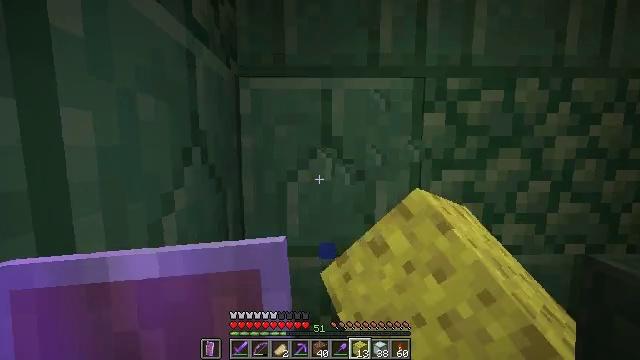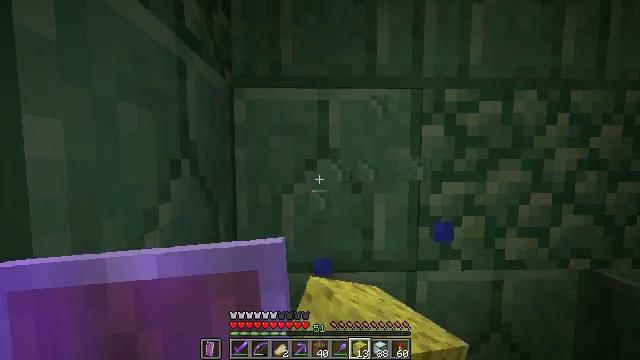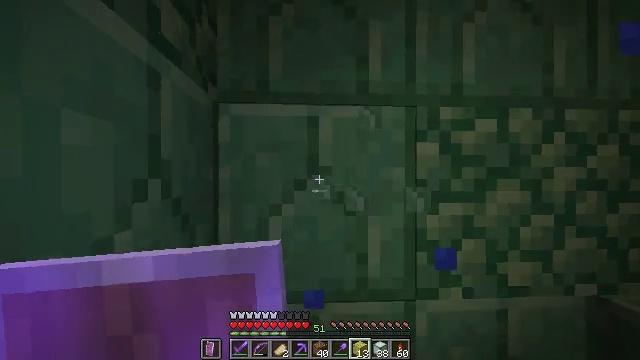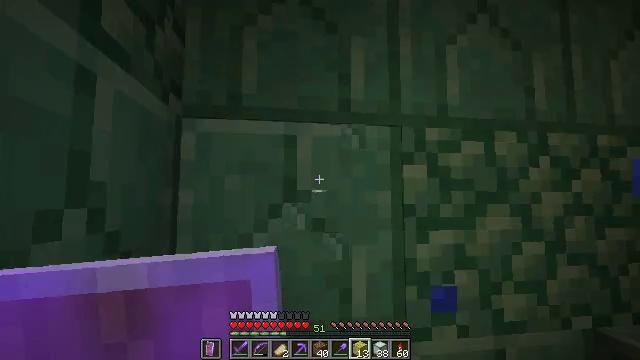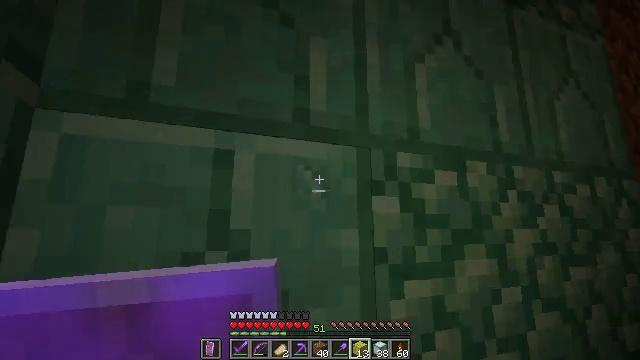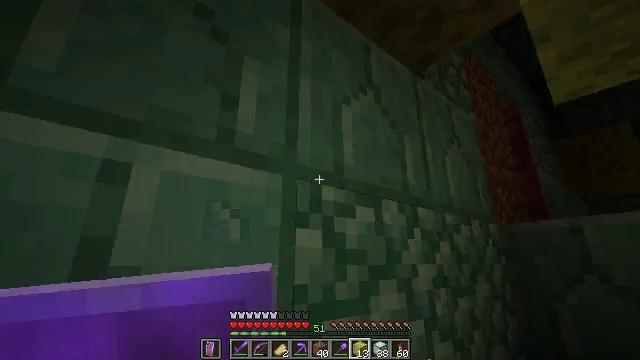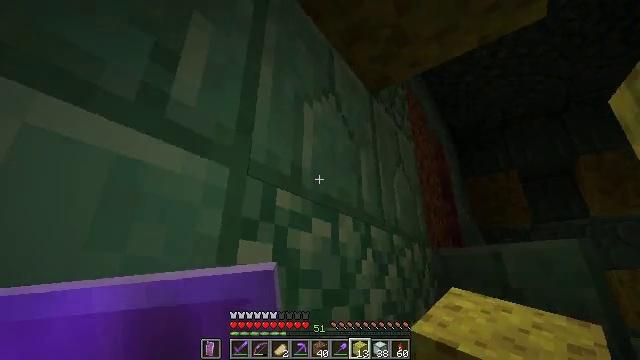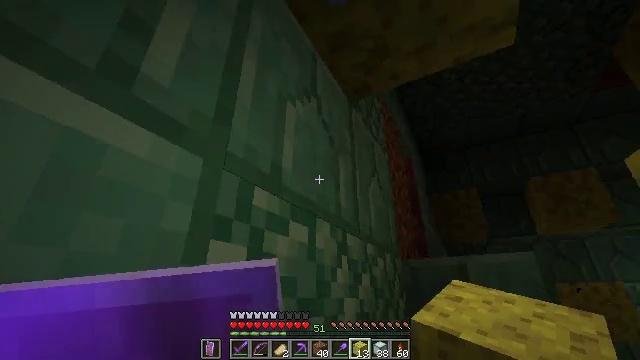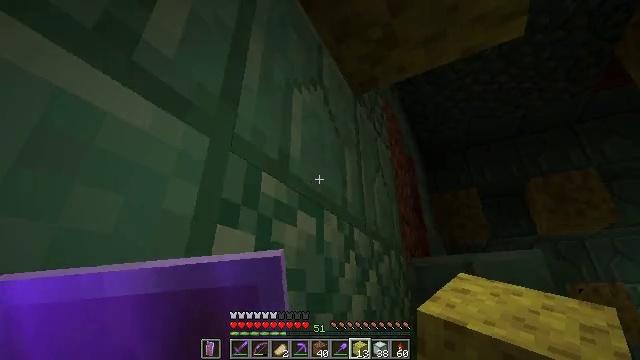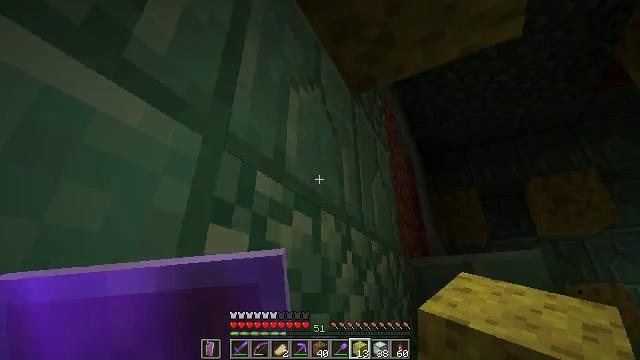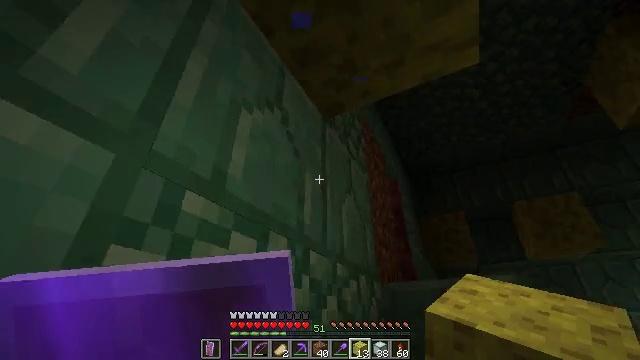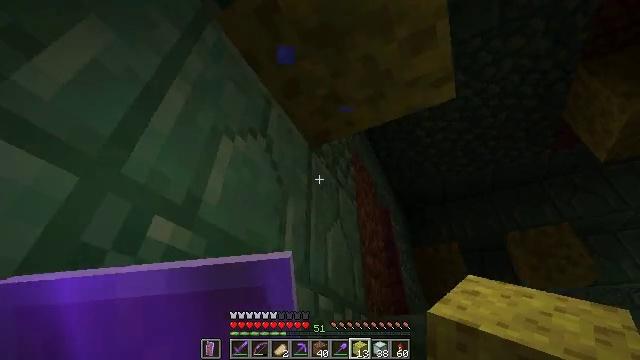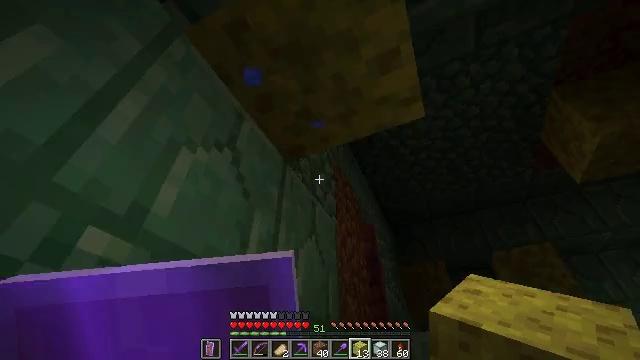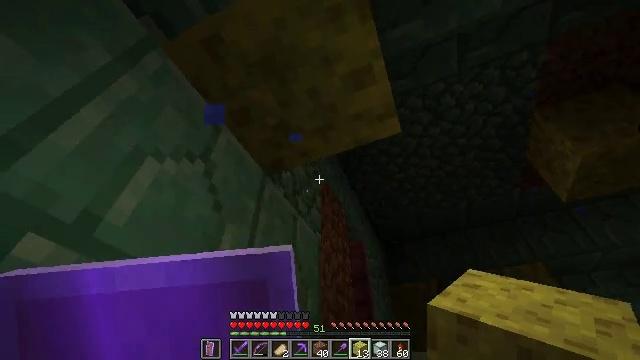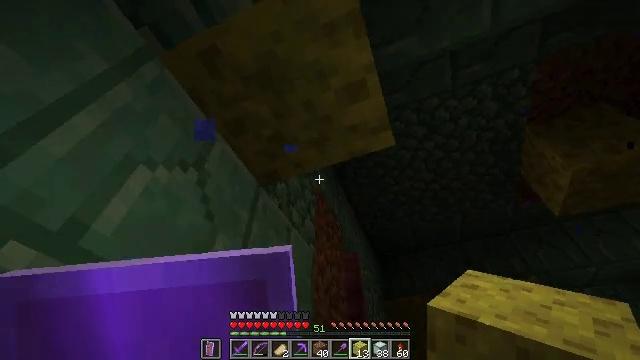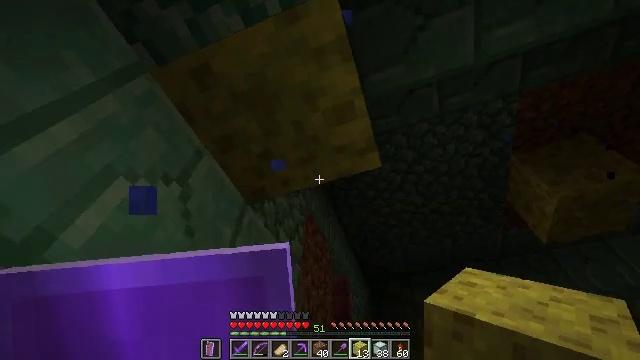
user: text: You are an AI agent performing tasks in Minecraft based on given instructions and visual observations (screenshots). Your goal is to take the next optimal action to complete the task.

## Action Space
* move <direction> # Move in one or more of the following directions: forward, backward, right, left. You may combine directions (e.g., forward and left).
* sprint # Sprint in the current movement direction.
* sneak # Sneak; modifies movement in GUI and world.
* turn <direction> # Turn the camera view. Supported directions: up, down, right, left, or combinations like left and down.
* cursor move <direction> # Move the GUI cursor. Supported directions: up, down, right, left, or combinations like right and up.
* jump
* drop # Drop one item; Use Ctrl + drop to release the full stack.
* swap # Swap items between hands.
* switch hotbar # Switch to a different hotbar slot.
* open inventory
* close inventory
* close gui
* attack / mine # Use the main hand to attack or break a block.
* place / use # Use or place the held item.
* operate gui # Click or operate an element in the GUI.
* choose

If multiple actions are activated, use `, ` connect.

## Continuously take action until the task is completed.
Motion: motion action
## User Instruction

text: Mine the wet sponge underwater.
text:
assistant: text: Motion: move forward, turn up
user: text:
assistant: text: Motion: move forward, turn right and up
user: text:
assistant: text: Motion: move forward, turn right and up
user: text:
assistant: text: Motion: move forward, turn right and up
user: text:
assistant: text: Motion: move forward, turn right and up
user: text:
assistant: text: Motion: turn right and up
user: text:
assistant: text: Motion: turn right and up
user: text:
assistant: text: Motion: no_op
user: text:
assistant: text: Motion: move right
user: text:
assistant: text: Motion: move right, turn right and up
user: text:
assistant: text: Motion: move right, turn right and up
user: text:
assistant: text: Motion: turn right and up
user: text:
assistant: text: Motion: turn right and up
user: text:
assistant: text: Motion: turn right and up
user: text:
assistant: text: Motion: turn right and up
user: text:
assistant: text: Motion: turn right and up
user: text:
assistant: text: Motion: turn up
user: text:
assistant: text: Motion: no_op
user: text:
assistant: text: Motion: attack / mine
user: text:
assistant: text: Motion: attack / mine
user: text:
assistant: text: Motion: attack / mine
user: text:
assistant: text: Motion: turn left, attack / mine
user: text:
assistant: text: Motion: turn left, attack / mine
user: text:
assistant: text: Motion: attack / mine
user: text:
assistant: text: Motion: attack / mine
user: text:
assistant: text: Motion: attack / mine
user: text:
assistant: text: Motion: attack / mine
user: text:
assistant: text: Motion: attack / mine
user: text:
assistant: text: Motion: attack / mine
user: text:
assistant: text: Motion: attack / mine